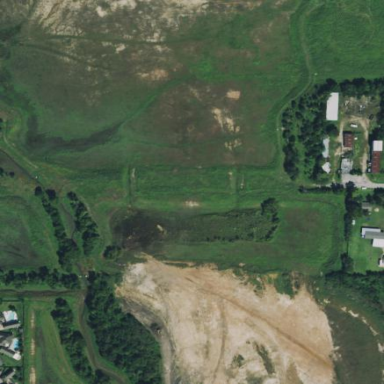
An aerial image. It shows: Detention basin within meadow.